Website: crate-barrel
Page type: customer-info-address
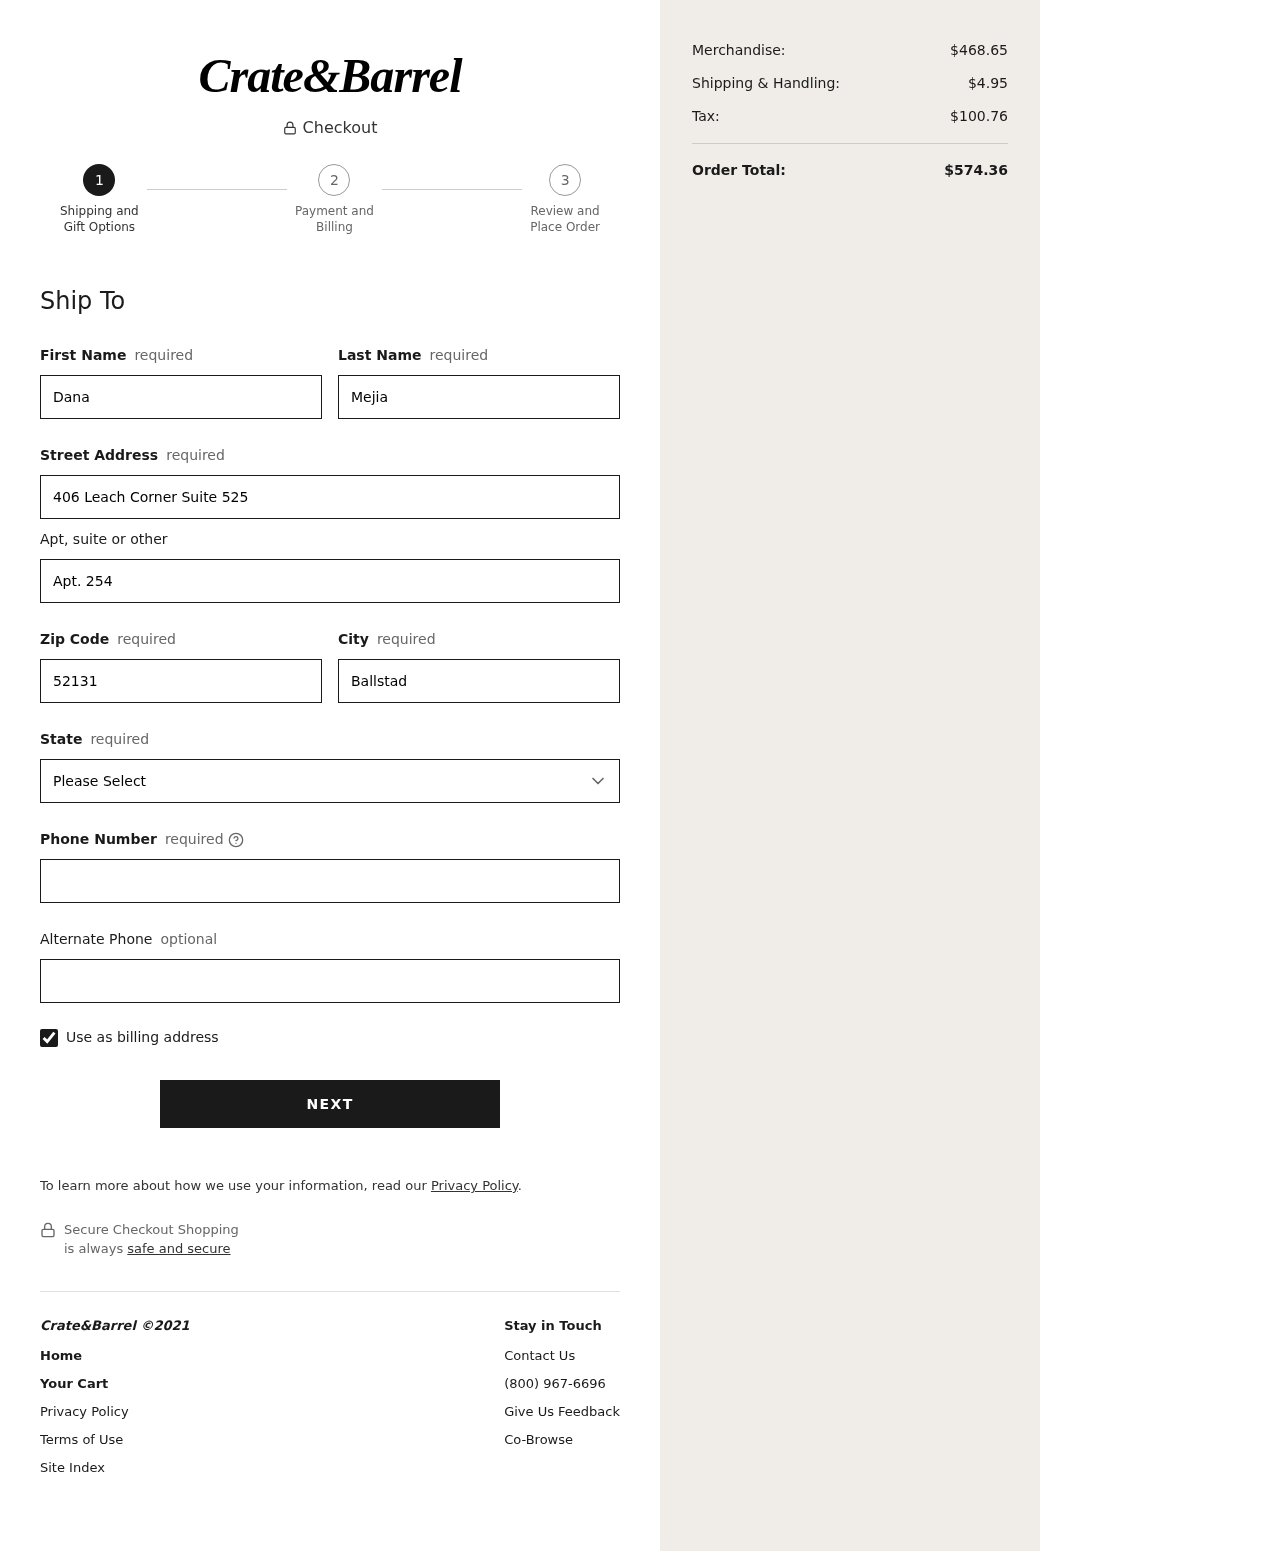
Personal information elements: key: PII_STATE
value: South Carolina
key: PII_FIRSTNAME
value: Dana
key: PII_LASTNAME
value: Mejia
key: PII_STREET
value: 406 Leach Corner Suite 525
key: PII_STREET2
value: Apt. 254
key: PII_POSTCODE
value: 52131
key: PII_CITY
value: Ballstad
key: PII_PHONE
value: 6226882129
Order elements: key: ORDER_SUBTOTAL
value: $468.65
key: ORDER_SHIPPING_COST
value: $4.95
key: ORDER_TAX
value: $100.76
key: ORDER_TOTAL
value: $574.36